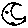
Label: moon